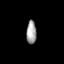
Tissue: prostate
Cell type: T cells
Senescence score: 0.7998
Nuclear area (px): 227
Mean DAPI intensity: 161.546